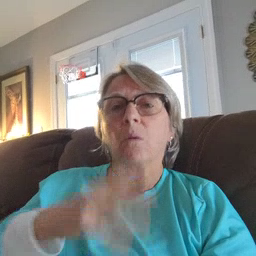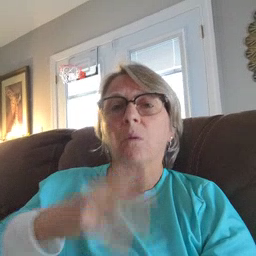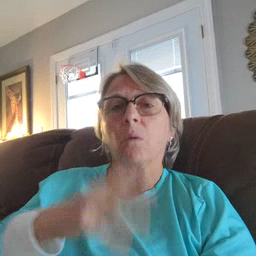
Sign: apple